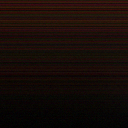
Screen state: off